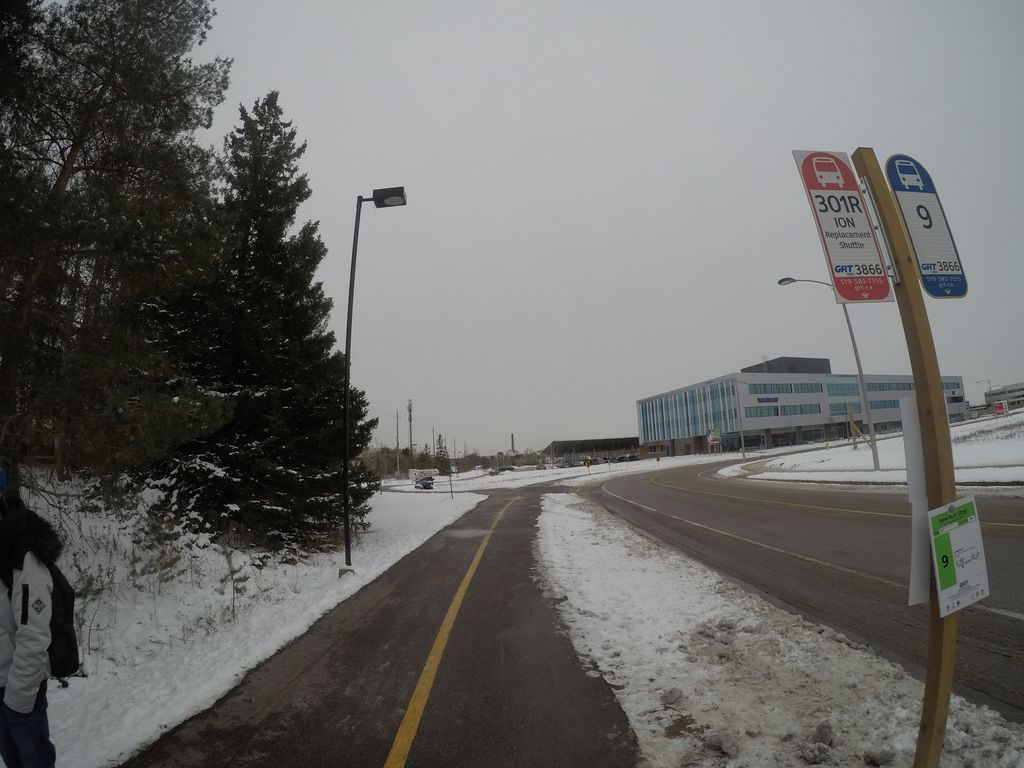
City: kitchener-waterloo